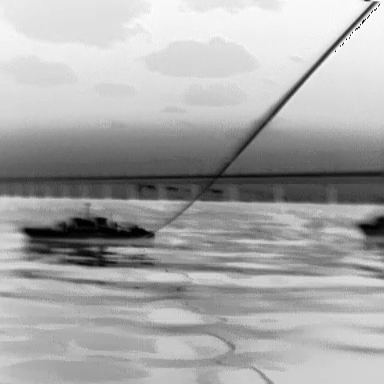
There are two warships in the infrared image.